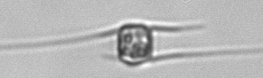
Label: Chaetoceros_danicus